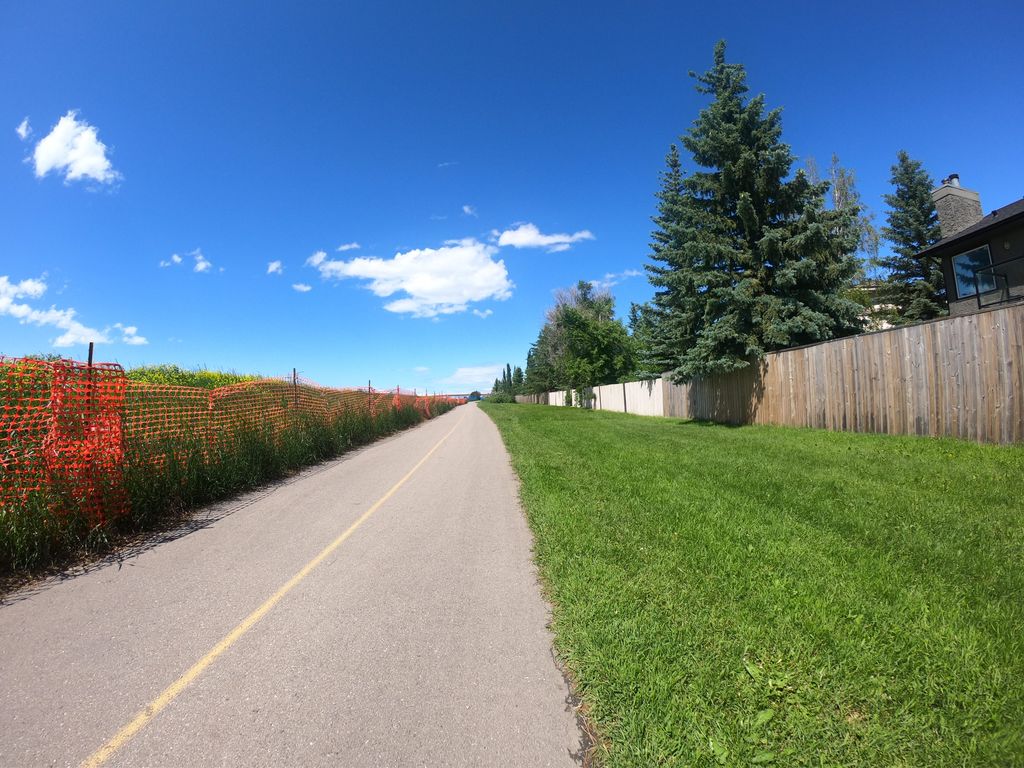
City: calgary